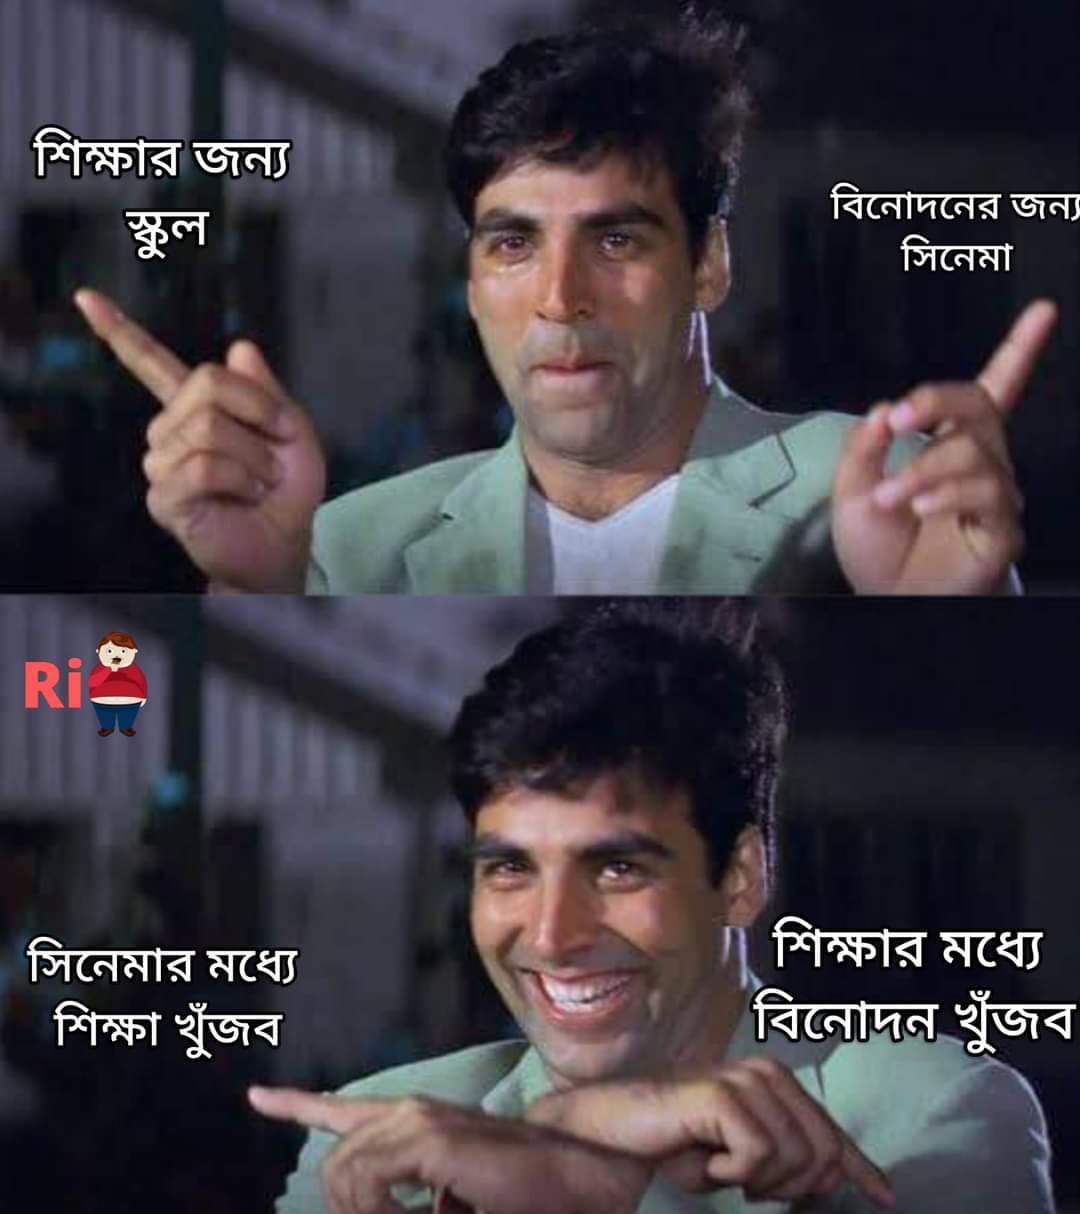
Caption:  শিক্ষার জন্য স্কুল     বিনোদনের জন্য সিনেমা      সিনেমার মধ্যেও শিক্ষা খুঁজব       শিক্ষার মধ্যে বিনোদন খুঁজব
Label: non-hate